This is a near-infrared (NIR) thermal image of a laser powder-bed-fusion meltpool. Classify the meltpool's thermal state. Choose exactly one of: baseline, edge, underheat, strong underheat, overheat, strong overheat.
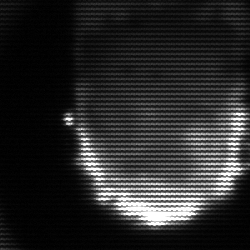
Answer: baseline